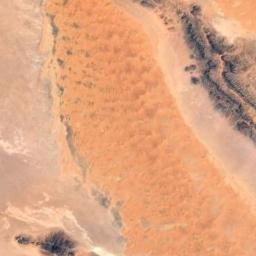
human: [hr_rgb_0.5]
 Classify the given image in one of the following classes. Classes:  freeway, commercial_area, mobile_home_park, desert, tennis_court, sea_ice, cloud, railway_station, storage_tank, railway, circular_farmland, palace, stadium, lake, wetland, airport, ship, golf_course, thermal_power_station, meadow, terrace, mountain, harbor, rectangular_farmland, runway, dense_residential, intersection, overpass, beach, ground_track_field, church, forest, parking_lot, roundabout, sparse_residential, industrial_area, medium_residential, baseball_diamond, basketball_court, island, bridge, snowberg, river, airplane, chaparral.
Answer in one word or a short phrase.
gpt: desert